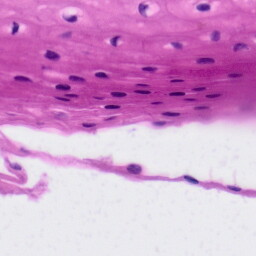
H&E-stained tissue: Tonsil